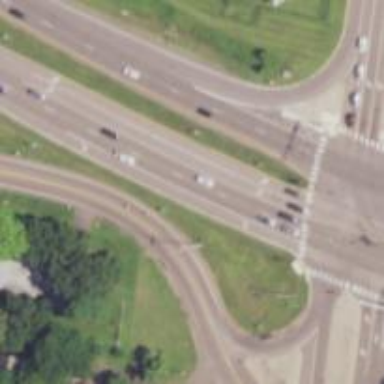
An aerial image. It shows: Trunk highway.